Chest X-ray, PA view. Patient: 59 years old, sex F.
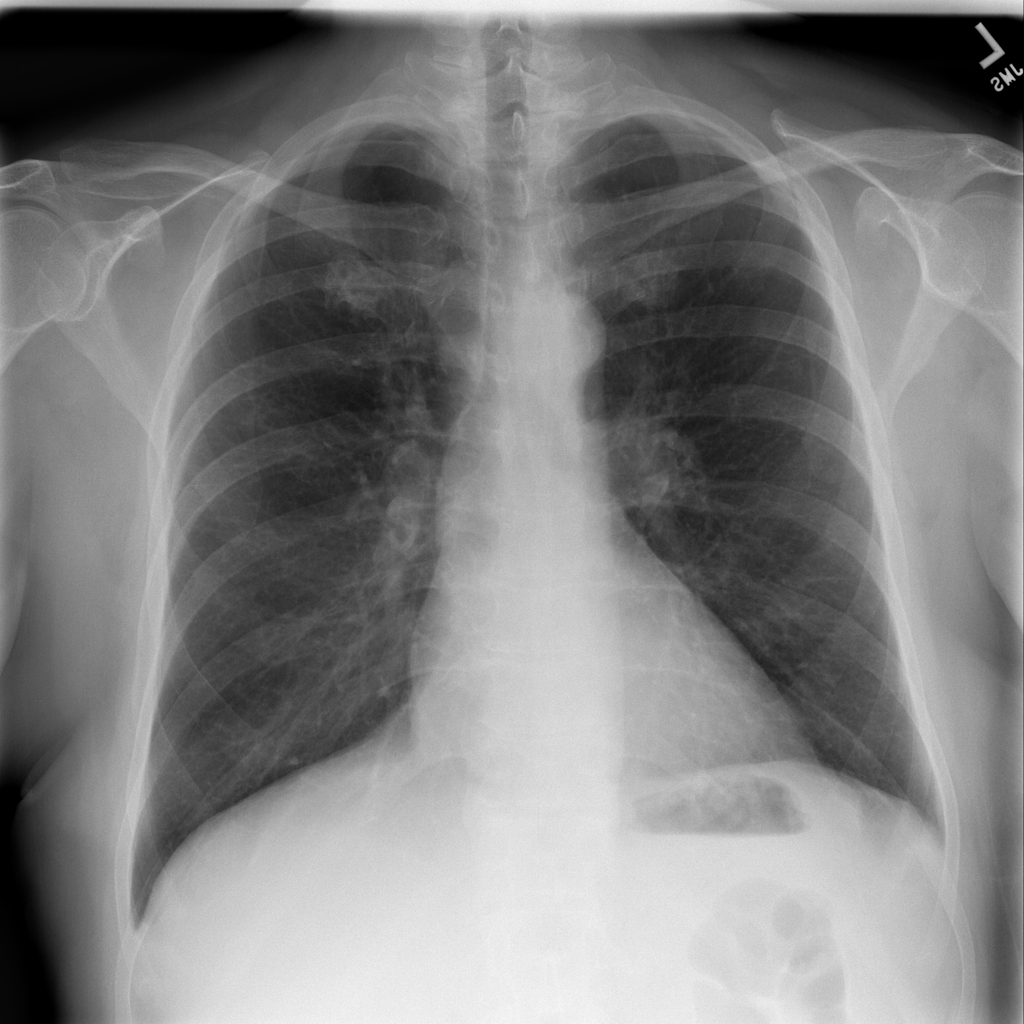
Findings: No Finding